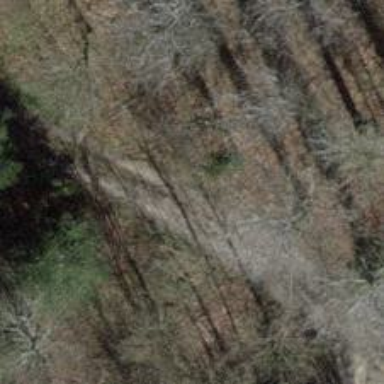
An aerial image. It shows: Unpaved track with grade3 tracktype.